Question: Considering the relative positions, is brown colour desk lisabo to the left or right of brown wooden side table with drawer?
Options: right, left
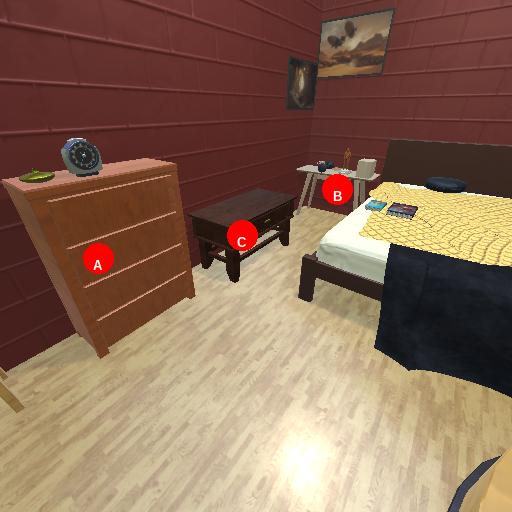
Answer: right